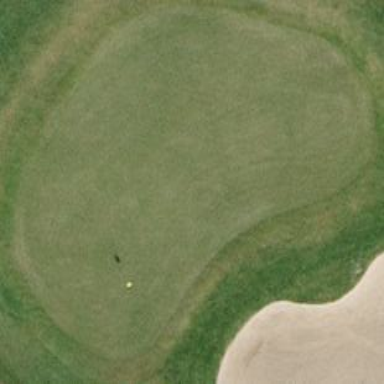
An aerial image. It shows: Green golf area with grass land use.